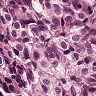
Metastatic tissue present: yes